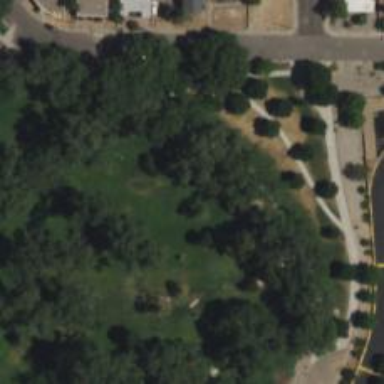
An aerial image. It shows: Disc golf hole.